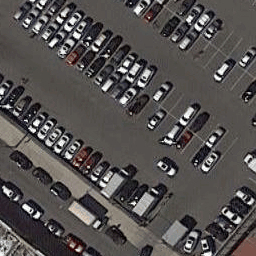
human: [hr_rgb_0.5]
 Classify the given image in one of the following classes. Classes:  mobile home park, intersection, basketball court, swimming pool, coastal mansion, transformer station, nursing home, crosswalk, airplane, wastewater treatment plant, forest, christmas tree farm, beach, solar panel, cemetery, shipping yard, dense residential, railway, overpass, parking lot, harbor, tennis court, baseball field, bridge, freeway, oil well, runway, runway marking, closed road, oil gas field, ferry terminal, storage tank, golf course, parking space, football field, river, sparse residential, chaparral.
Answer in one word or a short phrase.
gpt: parking lot